Question: For the life of me I cannot seem to figure this out. It seems like a simple thing to do but html tables can be so rebellious.
This is what I'm trying to do -
'''
.highlight {border-color:red;}
'''

Here's a fiddle - <URL>
See that there's gaps missing from box 2, I'm wanting the border to go all the way around with no breaks. The highlight class should also be able to be applied to any other box which all have their own problems.
This is a selected state for when the user clicks on a box, handled by javascript.
Is this even possible? I'm open to using Javascript hacks if necessary.
I'm wanting this to work in IE7, does anyone have a solution?
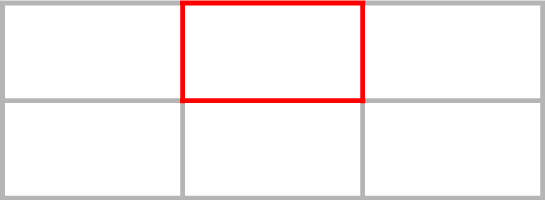
Answer: You could get creative with background color and border-spacing with a little help from outline like so (note that borders should not be collapsed):
'''
table {
background: #555;
border-spacing: 5px;
}
td {
background: white;
width:175px;
vertical-align:top;
}
.highlight {
outline: 5px solid red;
}
'''
<URL>